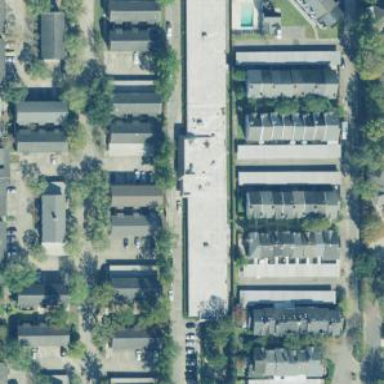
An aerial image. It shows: Condominium within residential area.